Question: What is the reading of this measurement?
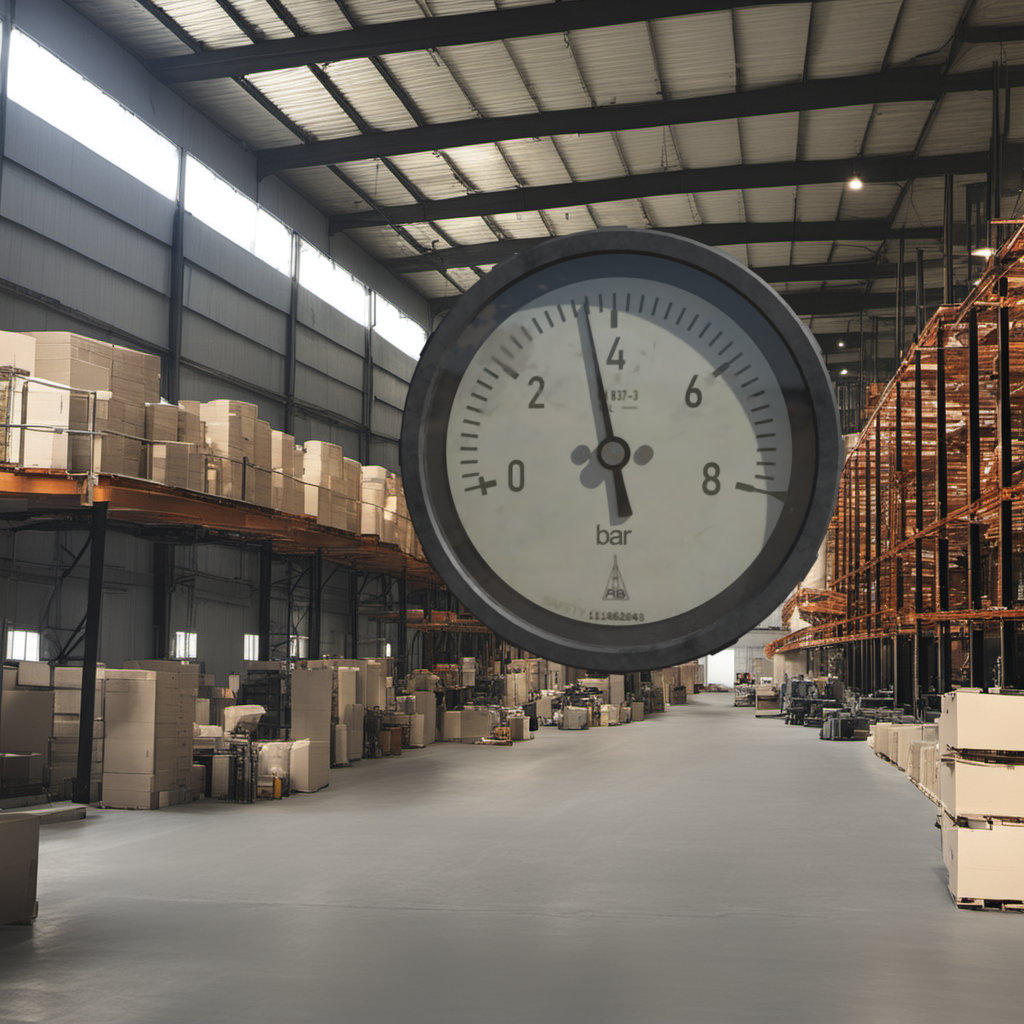
Answer: The result is 3.58
Question: What is the value range of the measurement in the image?
Answer: The range is from 0 to 8
Question: What is the minimum and maximum value of this measurement?
Answer: The minimum value is 0 and the maximum value is 8